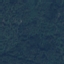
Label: Forest